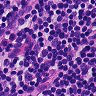
Metastatic tissue present: no